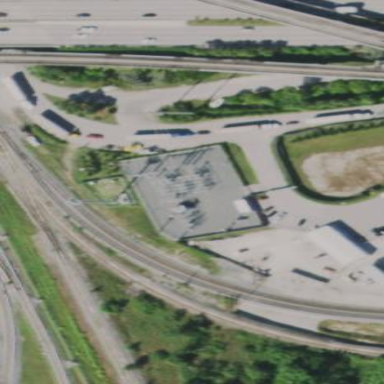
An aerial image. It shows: Industrial substation surrounded by fence.